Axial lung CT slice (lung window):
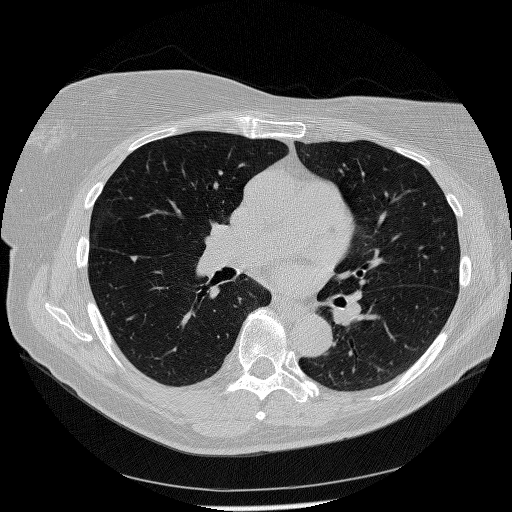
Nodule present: no